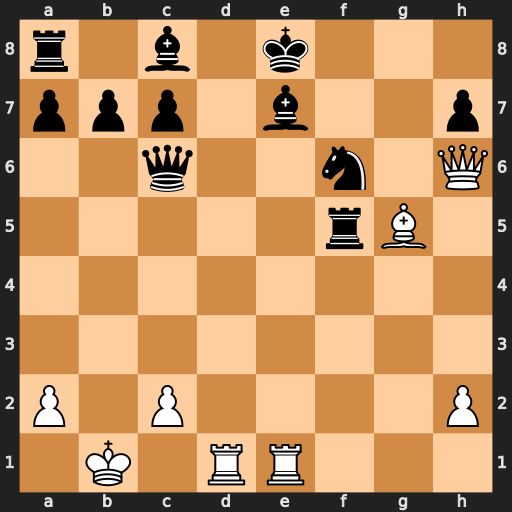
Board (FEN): r1b1k3/ppp1b2p/2q2n1Q/5rB1/8/8/P1P4P/1K1RR3
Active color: w
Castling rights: q
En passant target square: -
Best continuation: Qh5+ Kf8 Bh6+ Kg8 Rg1+ Ng4 Rxg4+ Rg5 Rxg5+ Bxg5 Qxg5+